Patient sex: F
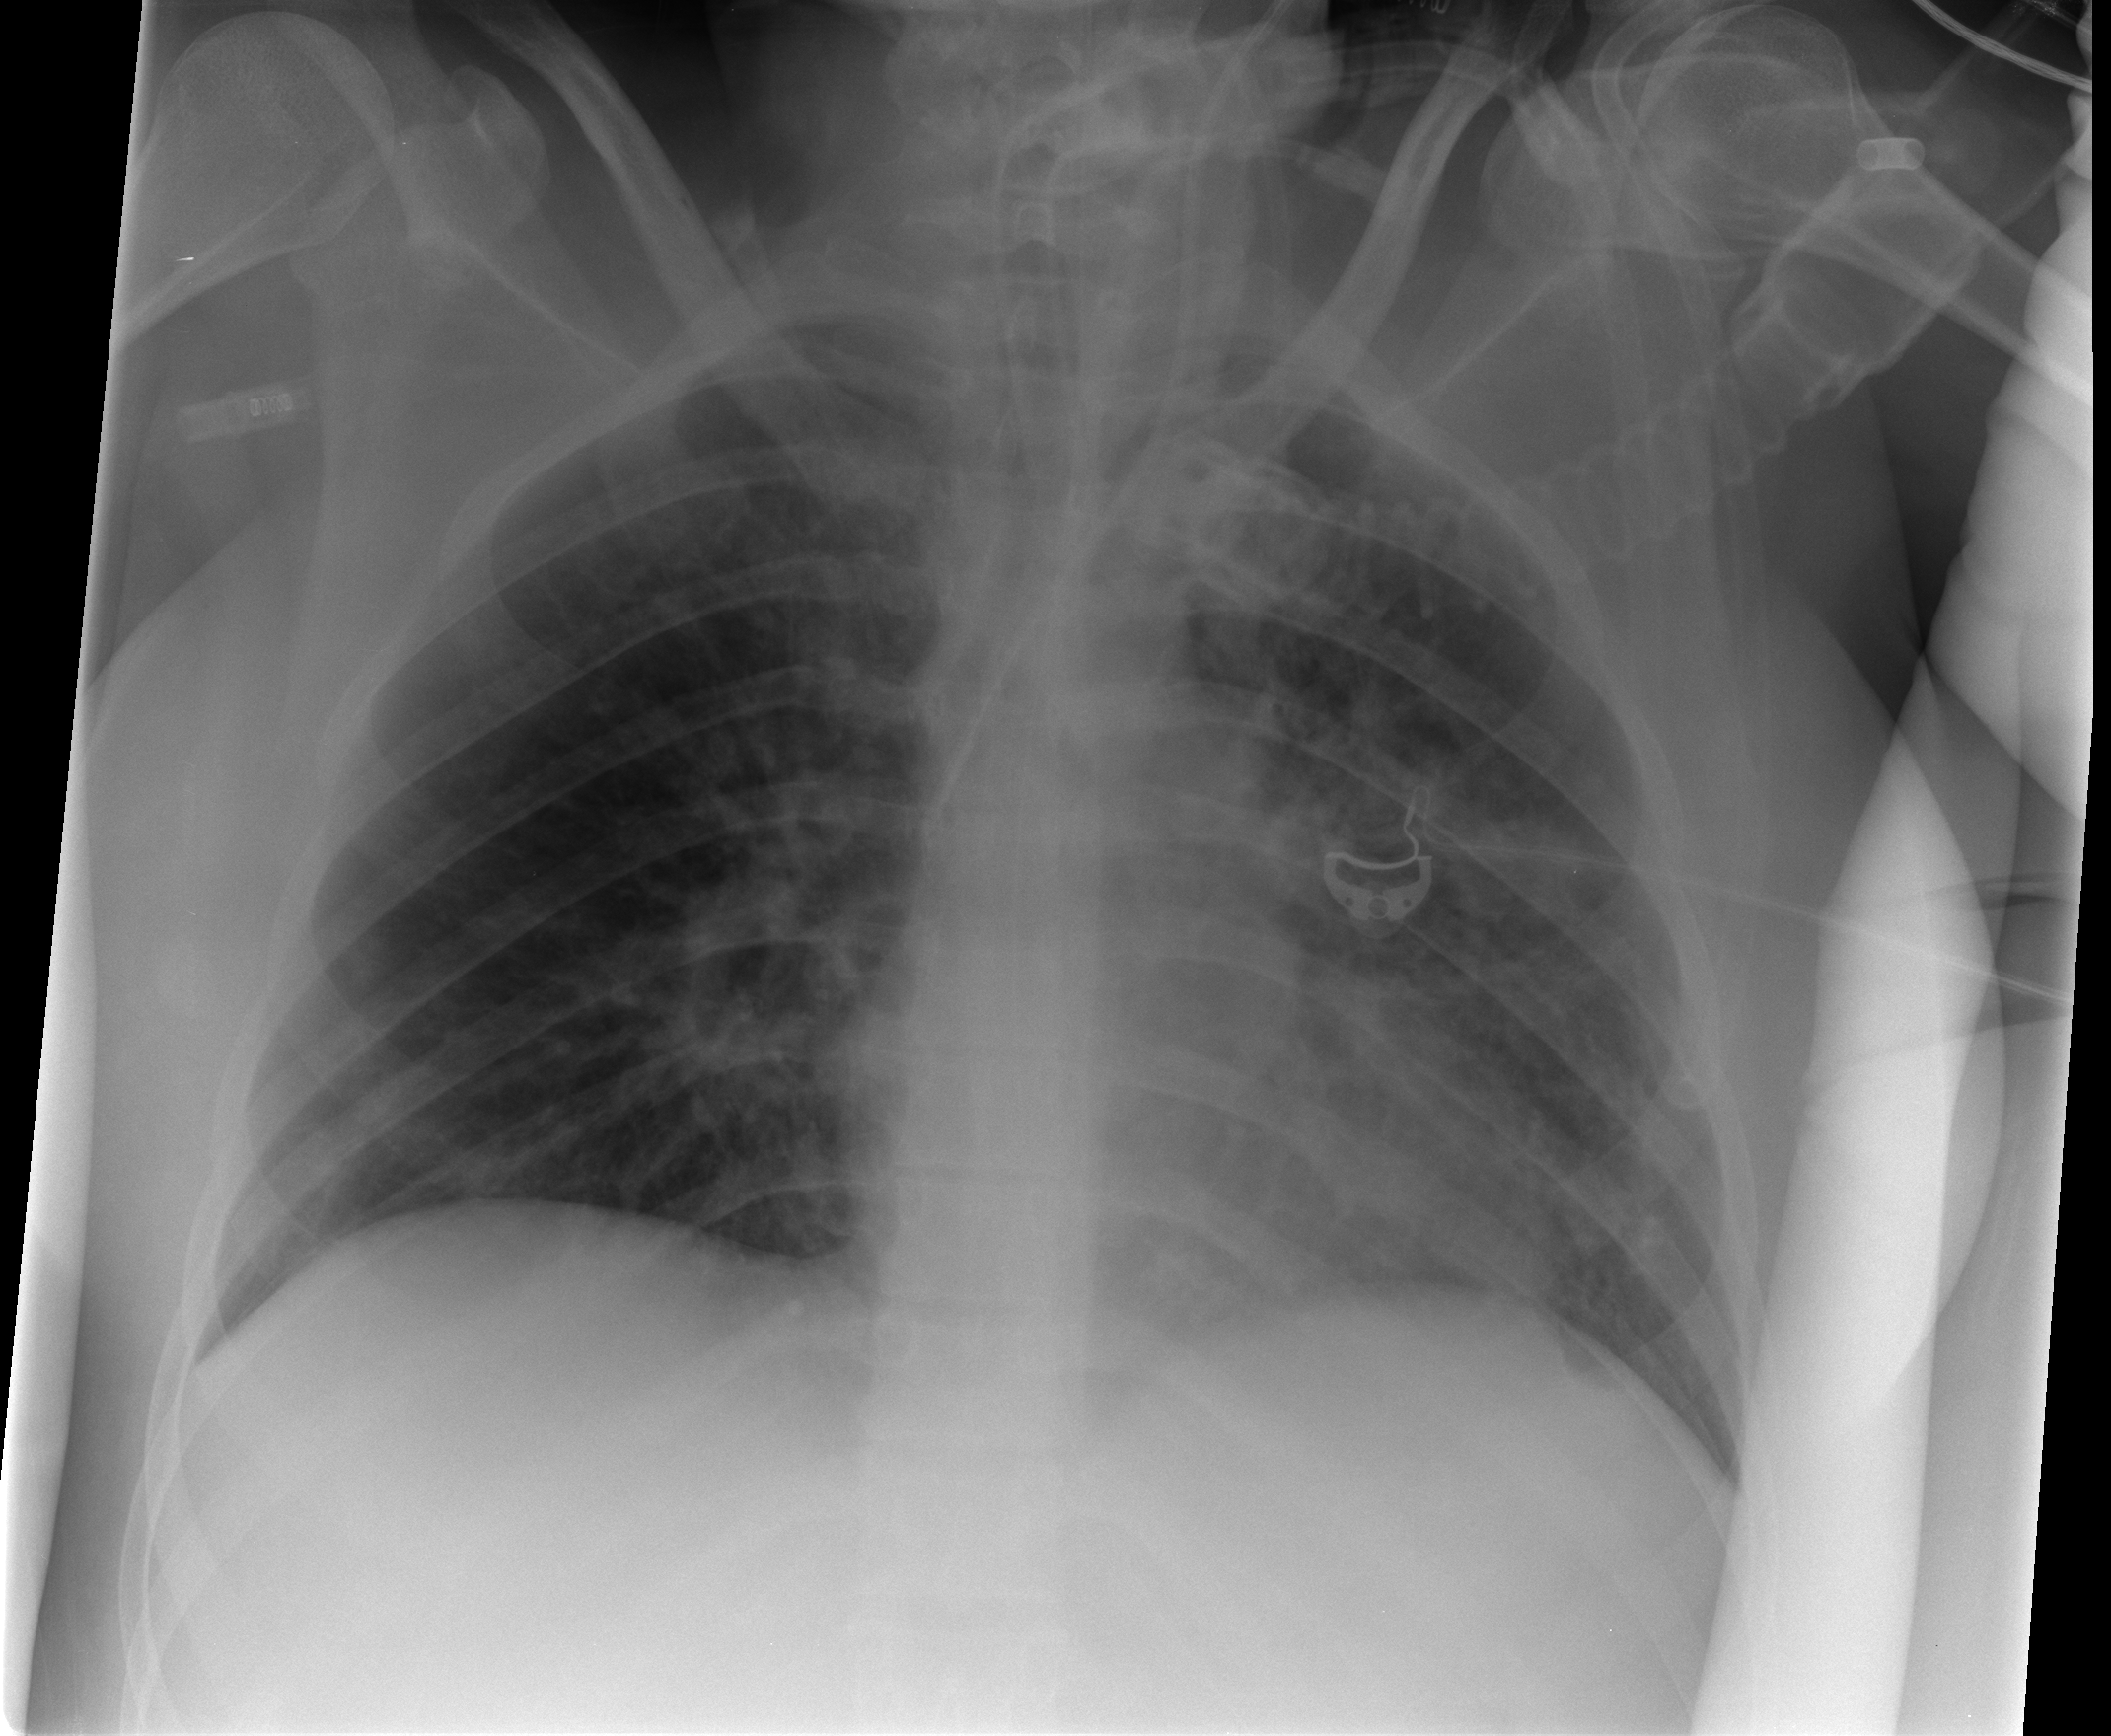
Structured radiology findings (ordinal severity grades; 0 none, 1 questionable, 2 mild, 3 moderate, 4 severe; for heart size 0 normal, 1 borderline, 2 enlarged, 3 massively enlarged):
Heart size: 0
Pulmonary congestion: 0
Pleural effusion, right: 0
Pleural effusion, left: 0
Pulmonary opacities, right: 0
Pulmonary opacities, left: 2
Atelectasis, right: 0
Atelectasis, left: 0